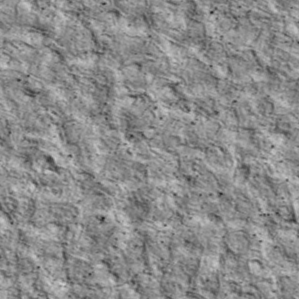
Label: non_frost